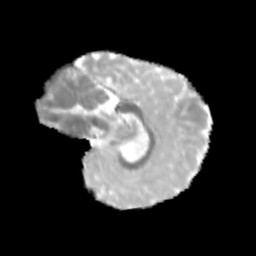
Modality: MD
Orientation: sagittal
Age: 10
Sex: female
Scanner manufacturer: siemens
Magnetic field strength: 3 T
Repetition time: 3.8 s
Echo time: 0.07 s